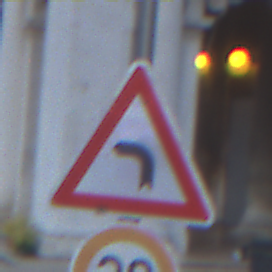
Verkehrszeichen: KurveLinks
Zusatzzeichen unten: Geschwindigkeit30
Umgebung: Outdoor, Urban
Tageszeit: Dawn
Wetter: Clear
Licht: Natural
Jahreszeit: NotSpecified
Kontrast: LowContrast